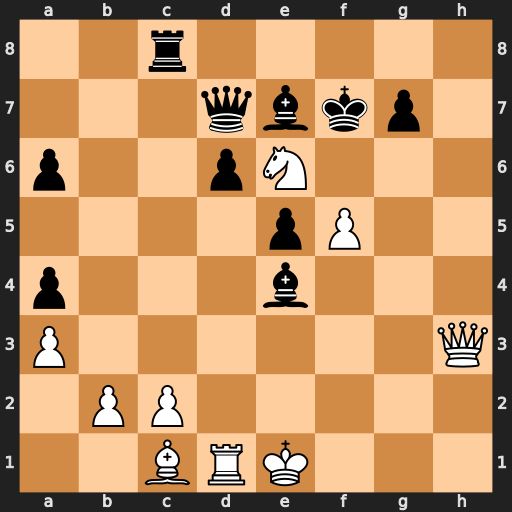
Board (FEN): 2r5/3qbkp1/p2pN3/4pP2/p3b3/P6Q/1PP5/2BRK3
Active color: w
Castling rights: -
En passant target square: -
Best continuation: Qg4 Bxf5 Qxf5+